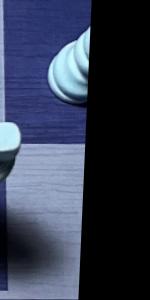
Label: Empty